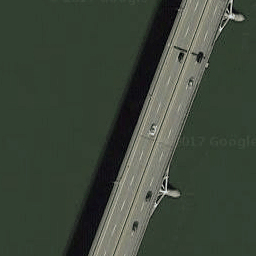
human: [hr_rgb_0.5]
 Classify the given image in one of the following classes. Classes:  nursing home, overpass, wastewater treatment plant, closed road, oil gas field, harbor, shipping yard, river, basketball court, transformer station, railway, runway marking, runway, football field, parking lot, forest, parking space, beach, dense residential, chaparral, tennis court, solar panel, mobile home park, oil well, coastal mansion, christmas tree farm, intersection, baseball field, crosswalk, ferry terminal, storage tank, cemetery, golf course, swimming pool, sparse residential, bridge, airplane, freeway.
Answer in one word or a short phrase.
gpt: bridge